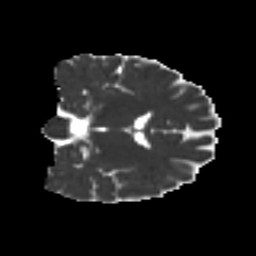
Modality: MD
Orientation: coronal
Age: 22
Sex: male
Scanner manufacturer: ge
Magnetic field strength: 3 T
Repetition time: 7.8 s
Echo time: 0.0606 s